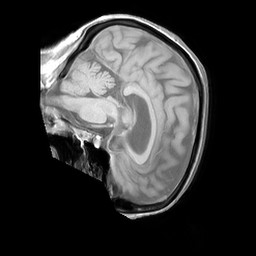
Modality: T1w
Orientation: sagittal
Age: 88
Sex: female
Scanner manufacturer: philips
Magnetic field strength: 3 T
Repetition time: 0.2807 s
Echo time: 0.002302 s